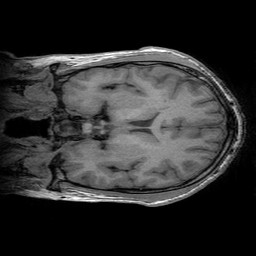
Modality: T1w
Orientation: coronal
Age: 20
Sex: male
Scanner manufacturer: ge
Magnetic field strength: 3 T
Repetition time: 0.0073 s
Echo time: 0.003 s